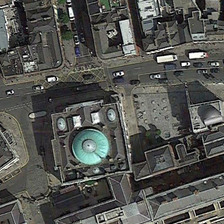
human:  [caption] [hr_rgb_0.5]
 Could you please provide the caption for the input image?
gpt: a church is near a road with some cars .

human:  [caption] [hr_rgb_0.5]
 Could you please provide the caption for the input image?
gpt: a church is near a road with some cars .

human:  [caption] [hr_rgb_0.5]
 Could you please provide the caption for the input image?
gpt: a church is near a road with some cars .

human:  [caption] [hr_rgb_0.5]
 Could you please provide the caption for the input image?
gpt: a church is near a road with some cars .

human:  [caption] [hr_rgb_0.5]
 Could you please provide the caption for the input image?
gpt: a church is near a road with some cars .